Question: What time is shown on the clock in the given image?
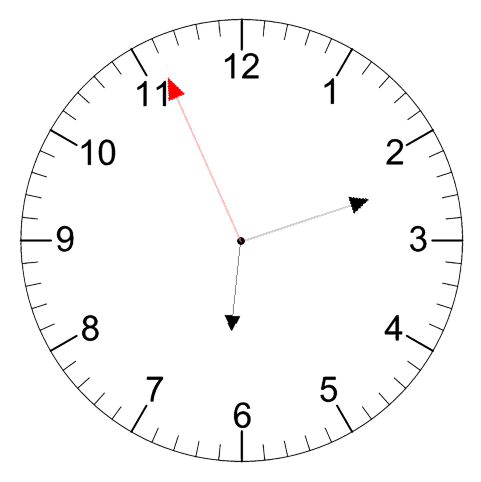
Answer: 06:11:56